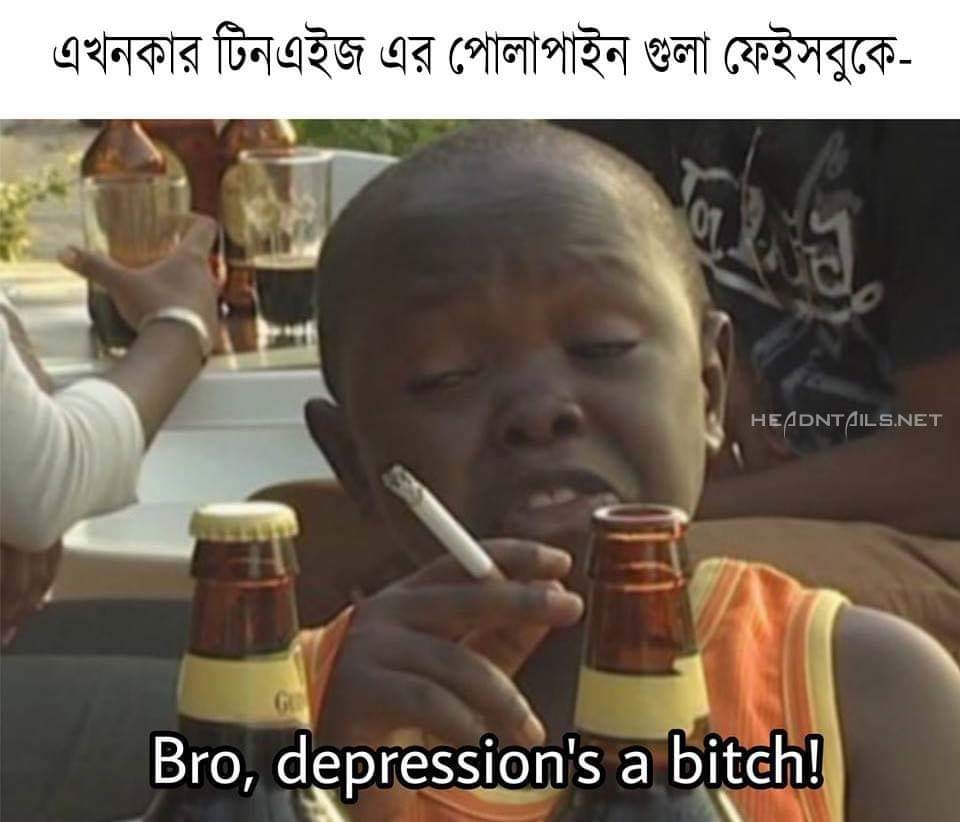
Caption: এখনকার টিনএইজ এর পোলাপাইন গুলা ফেইসবুকে-    Bro, depression's a bitch !
Label: hate